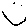
Label: smiley face